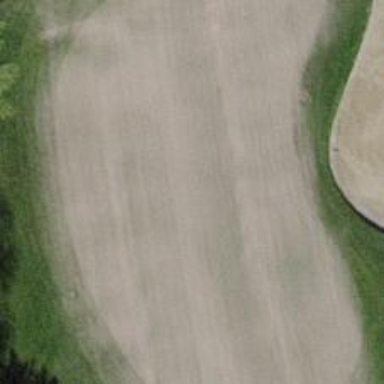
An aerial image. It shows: Golf hole.